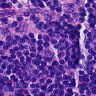
Metastatic tissue present: no